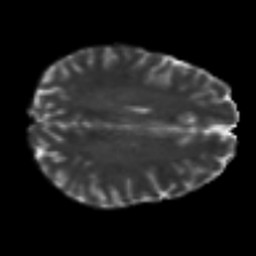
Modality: T2w
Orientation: axial
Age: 33
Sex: female
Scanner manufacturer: siemens
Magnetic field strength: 3 T
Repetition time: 7 s
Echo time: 0.0926 s